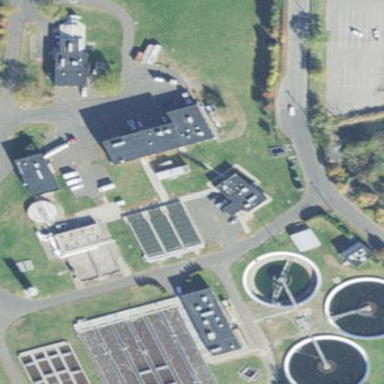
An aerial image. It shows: Wastewater plant.